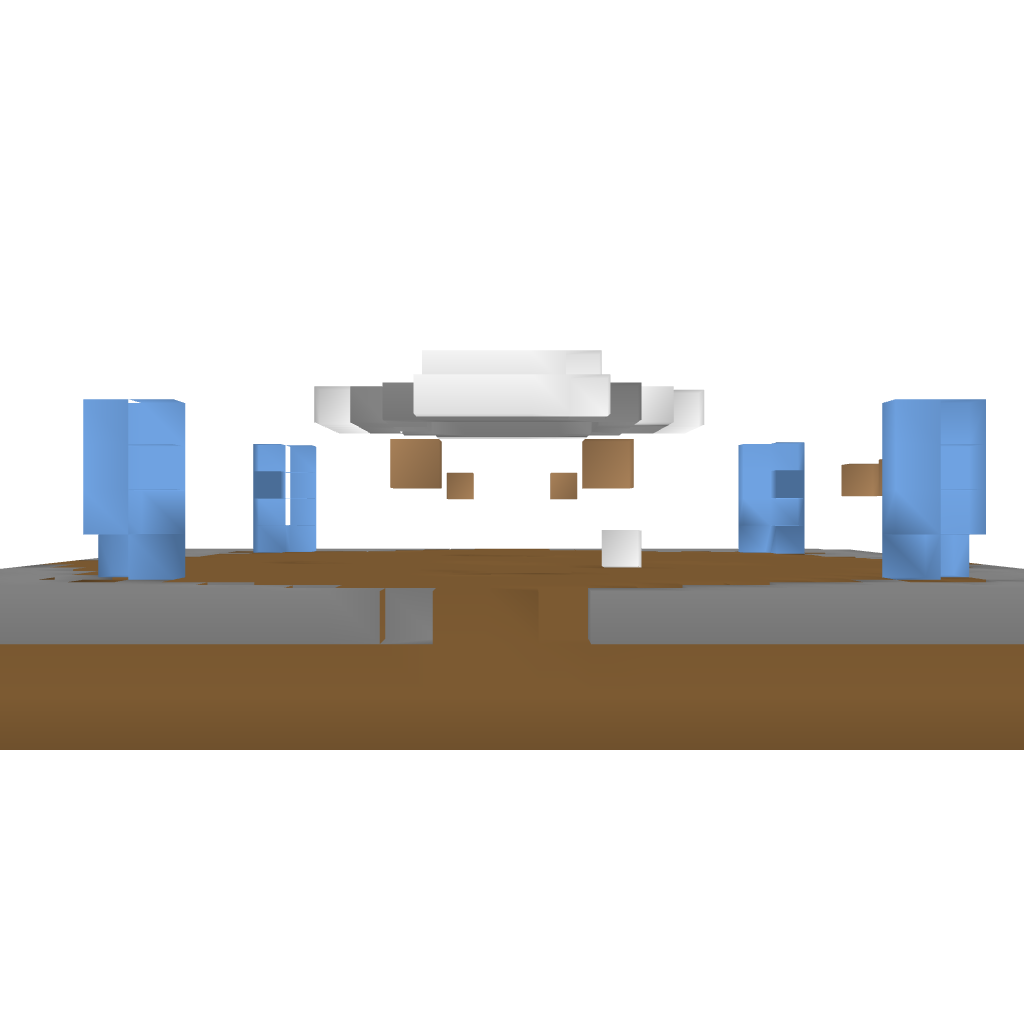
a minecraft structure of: Small HUB bad low quality